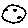
Label: moon